Question: I am facing error While retrieving data from firebase Here is the error that i am receiving while getting data from firebase..
com.google.firebase.database.DatabaseException: Can't convert object of type java.util.ArrayList to type com.example.soas.POJO.Service
at com.google.firebase.database.core.utilities.encoding.CustomClassMapper.convertBean(com.google.firebase:firebase-database@@19.3.0:435)
at com.google.firebase.database.core.utilities.encoding.CustomClassMapper.deserializeToClass(com.google.firebase:firebase-database@@19.3.0:231)
at com.google.firebase.database.core.utilities.encoding.CustomClassMapper.convertToCustomClass(com.google.firebase:firebase-database@@19.3.0:79)
at com.google.firebase.database.DataSnapshot.getValue(com.google.firebase:firebase-database@@19.3.0:203)
at com.example.soas.Activities.Services$2.onDataChange(Services.java:80)
at com.google.firebase.database.core.ValueEventRegistration.fireEvent(com.google.firebase:firebase-database@@19.3.0:75)
at com.google.firebase.database.core.view.DataEvent.fire(com.google.firebase:firebase-database@@19.3.0:63)
at com.google.firebase.database.core.view.EventRaiser$1.run(com.google.firebase:firebase-database@@19.3.0:55)
at android.os.Handler.handleCallback(Handler.java:938)
at android.os.Handler.dispatchMessage(Handler.java:99)
at android.os.Looper.loop(Looper.java:223)
at android.app.ActivityThread.main(ActivityThread.java:7656)
at java.lang.reflect.Method.invoke(Native Method)
at com.android.internal.os.RuntimeInit$MethodAndArgsCaller.run(RuntimeInit.java:592)
at com.android.internal.os.ZygoteInit.main(ZygoteInit.java:947)
2020-11-03 14:53:29.<PHONE>/com.example.soas I/Process: Sending signal. PID: 9848 SIG: 9
Firebase Database Structure:

Services.Java
'''
package com.example.soas.Activities;
import android.content.Intent;
import android.os.Bundle;
import android.view.View;
import android.widget.Toast;
import androidx.annotation.NonNull;
import androidx.appcompat.app.AppCompatActivity;
import androidx.recyclerview.widget.LinearLayoutManager;
import androidx.recyclerview.widget.RecyclerView;
import com.example.soas.Adapters.ServiceAdapter;
import com.example.soas.POJO.Service;
import com.example.soas.R;
import com.google.android.material.floatingactionbutton.FloatingActionButton;
import com.google.firebase.auth.FirebaseAuth;
import com.google.firebase.database.DataSnapshot;
import com.google.firebase.database.DatabaseError;
import com.google.firebase.database.DatabaseReference;
import com.google.firebase.database.FirebaseDatabase;
import com.google.firebase.database.ValueEventListener;
import java.util.ArrayList;
public class Services extends AppCompatActivity {
RecyclerView recyclerView;
FloatingActionButton fab;
FirebaseDatabase database;
DatabaseReference reference;
ArrayList<Service> serviceList;
String user;
FirebaseAuth mAuth;
@Override
protected void onCreate(Bundle savedInstanceState) {
super.onCreate(savedInstanceState);
setContentView(R.layout.activity_services);
database = FirebaseDatabase.getInstance();
recyclerView = findViewById(R.id.serviceRecycler);
fab = findViewById(R.id.fab);
mAuth = FirebaseAuth.getInstance();
user = mAuth.getCurrentUser().getUid();
recyclerView.setHasFixedSize(true);
recyclerView.setLayoutManager(new LinearLayoutManager(this));
database = FirebaseDatabase.getInstance();
reference = database.getReference("Services");
fab.setOnClickListener(new View.OnClickListener() {
@Override
public void onClick(View view) {
Intent intent = new Intent(Services.this, AddNewService.class);
startActivity(intent);
}
});
}
@Override
protected void onStart() {
super.onStart();
if (reference != null) {
reference.addValueEventListener(new ValueEventListener() {
@Override
public void onDataChange(@NonNull DataSnapshot snapshot) {
if (snapshot.exists()) {
serviceList = new ArrayList<>();
for (DataSnapshot ds: snapshot.getChildren()) {
if (ds.getKey().equals(user)) {
serviceList.add(ds.getValue(Service.class));
ServiceAdapter serviceAdapter = new ServiceAdapter(serviceList);
recyclerView = findViewById(R.id.serviceRecycler);
recyclerView.setAdapter(serviceAdapter);
}
}
}
}
@Override
public void onCancelled(@NonNull DatabaseError error) {
Toast.makeText(Services.this, error.getMessage(), Toast.LENGTH_SHORT).show();
}
});
}
}
}
'''
Service.class(Object)
'''
package com.example.soas.POJO;
public class Service {
public String name;
public Service() {
}
public Service(String name) {
this.name = name;
}
public String getName() {
return name;
}
public void setName(String name) {
this.name = name;
}
}
'''
ServiceAdapter.java
'''
package com.example.soas.Adapters;
import android.view.LayoutInflater;
import android.view.View;
import android.view.ViewGroup;
import android.widget.TextView;
import androidx.annotation.NonNull;
import androidx.recyclerview.widget.RecyclerView;
import com.example.soas.POJO.Service;
import com.example.soas.R;
import java.util.ArrayList;
public class ServiceAdapter extends RecyclerView.Adapter<ServiceAdapter.MyViewHolder> {
ArrayList<Service> serviceList;
public ServiceAdapter(ArrayList<Service> serviceList) {
this.serviceList = serviceList;
}
@NonNull
@Override
public ServiceAdapter.MyViewHolder onCreateViewHolder(@NonNull ViewGroup viewGroup, int i) {
View view = LayoutInflater.from(viewGroup.getContext()).inflate(R.layout.service_item,viewGroup,false);
return new MyViewHolder(view);
}
@Override
public void onBindViewHolder(@NonNull ServiceAdapter.MyViewHolder myViewHolder, int i) {
myViewHolder.name.setText(serviceList.get(i).getName());
// myViewHolder.price.setText(serviceList.get(i).getPrice());
}
@Override
public int getItemCount() {
return serviceList.size();
}
public class MyViewHolder extends RecyclerView.ViewHolder {
TextView name, price;
public MyViewHolder(View view) {
super(view);
name = itemView.findViewById(R.id.vServiceName);
price = itemView.findViewById(R.id.servicePrice);
}
}
}
'''
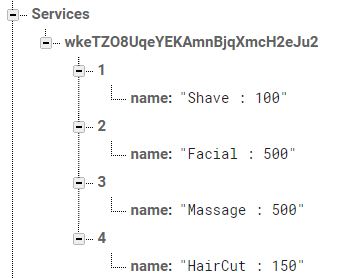
Answer: You're missing a 'for' loop over the '1'...'4' children in your JSON. In addition: you're loading all 'Services', while you only need the ones for the current user, so your code is wasting bandwidth and likely less secure.
To fix both problems, you can listen one level lower in the JSON tree, and update the code on 'onDataChange' to match:
'''
reference.child(user).addValueEventListener(new ValueEventListener() {
@Override
public void onDataChange(@NonNull DataSnapshot snapshot) {
if (snapshot.exists()) {
serviceList = new ArrayList<>();
for (DataSnapshot ds: snapshot.getChildren()) {
serviceList.add(ds.getValue(Service.class));
}
ServiceAdapter serviceAdapter = new ServiceAdapter(serviceList);
recyclerView = findViewById(R.id.serviceRecycler);
recyclerView.setAdapter(serviceAdapter);
}
}
@Override
public void onCancelled(@NonNull DatabaseError error) {
Toast.makeText(Services.this, error.getMessage(), Toast.LENGTH_SHORT).show();
}
});
'''